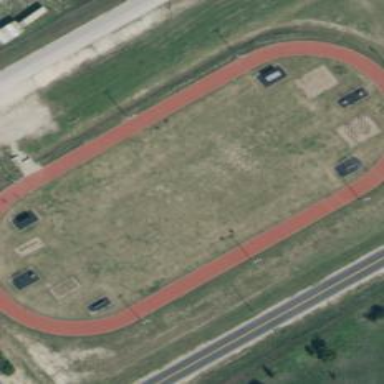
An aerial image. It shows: Track located within leisure land area.